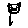
Label: cat